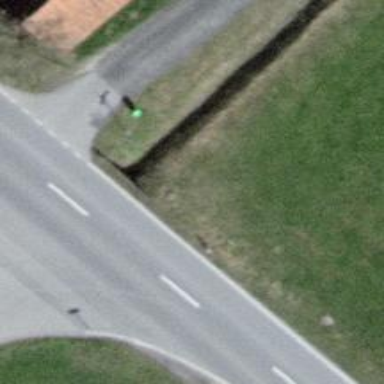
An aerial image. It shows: Drain passing through culvert tunnel.